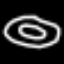
Label: donut